Question: I am implementing the push notification plugin for phonegap using the pushwoosh.com service. I followed this tutorial... <URL>
After having some trouble with my provisioning profile and getting past that error, I now get an "alert" error when I run my app. Here is a screenshot of the error...
I don't see anything about that error when I google it. I have gone over my code several times and don't see anything that stands out as "wrong". I am hoping someone else on here has had this problem and solved it somehow.
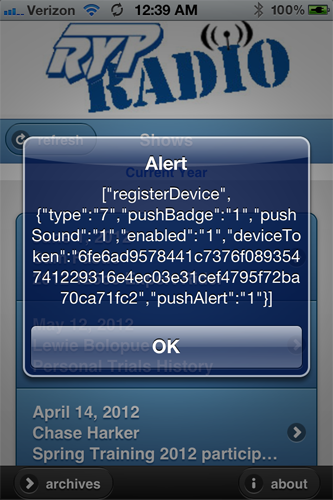
Answer: This is not an error. This is debug alert, which shows you that your device has successfully subscribed to push notifications. You can remove all debug alerts by removing all lines in index.html like this:
navigator.notification.alert(...)